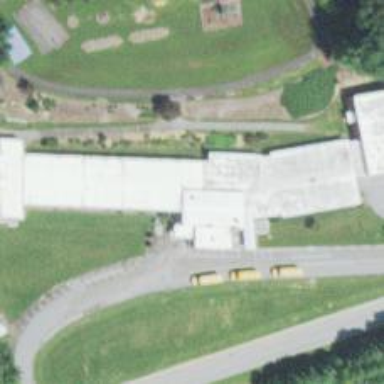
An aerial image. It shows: School.